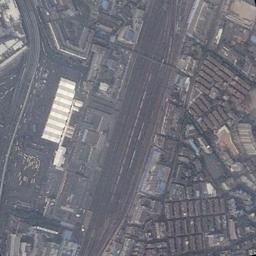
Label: railway_station